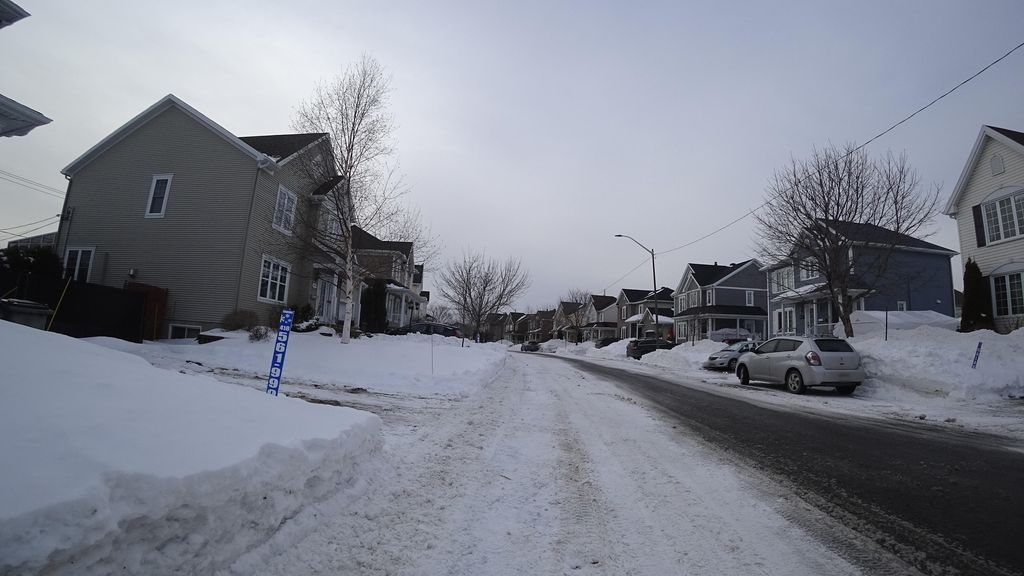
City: quebec_city